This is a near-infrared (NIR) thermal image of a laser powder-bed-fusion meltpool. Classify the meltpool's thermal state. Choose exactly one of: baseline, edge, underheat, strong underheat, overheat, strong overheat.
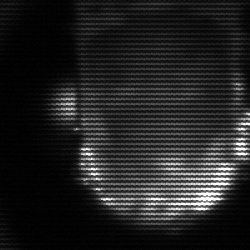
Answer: baseline